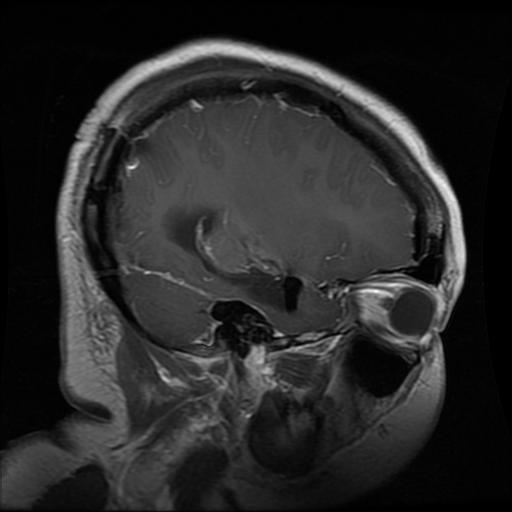
Label: glioma